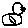
Label: bird